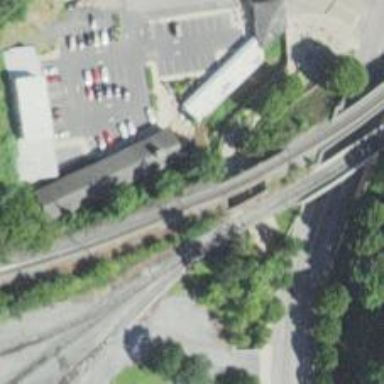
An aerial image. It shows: Railway bridge over siding railway service.